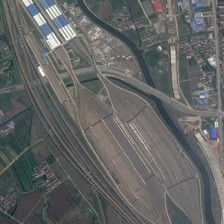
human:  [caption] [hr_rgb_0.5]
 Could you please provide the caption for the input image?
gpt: a river and many buildings are beside a railway station .

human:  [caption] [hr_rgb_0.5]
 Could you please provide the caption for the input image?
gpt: a river and many buildings are beside a railway station .

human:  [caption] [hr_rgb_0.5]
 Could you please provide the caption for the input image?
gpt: a river and many buildings are beside a railway station .

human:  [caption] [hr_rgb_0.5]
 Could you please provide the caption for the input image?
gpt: a river and many buildings are beside a railway station .

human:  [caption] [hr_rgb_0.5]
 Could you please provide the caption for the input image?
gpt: a river and many buildings are beside a railway station .